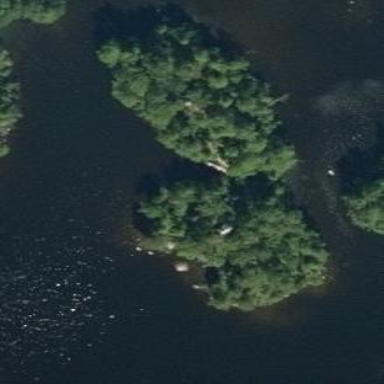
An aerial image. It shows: Islet covered in needle-leaved woodland.